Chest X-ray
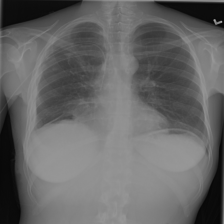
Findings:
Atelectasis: negative
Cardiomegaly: negative
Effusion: negative
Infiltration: negative
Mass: negative
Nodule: negative
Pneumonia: negative
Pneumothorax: negative
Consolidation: negative
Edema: negative
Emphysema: negative
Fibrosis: negative
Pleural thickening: negative
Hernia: negative